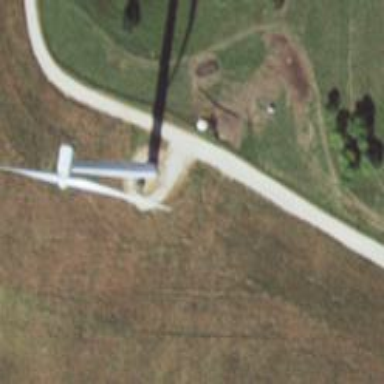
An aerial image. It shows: Wind generator with horizontal axis. The generator is wind turbine.